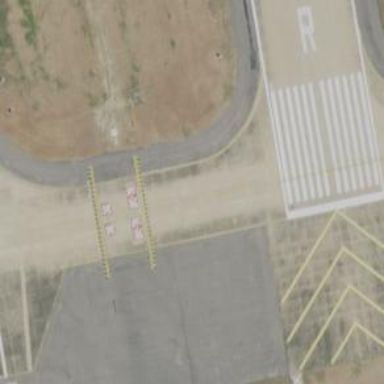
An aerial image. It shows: View of taxiway at the airport.